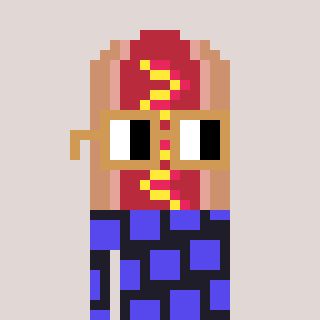
a pixel art character with square brown glasses, a hotdog-shaped head and a grayscale-colored body on a warm background